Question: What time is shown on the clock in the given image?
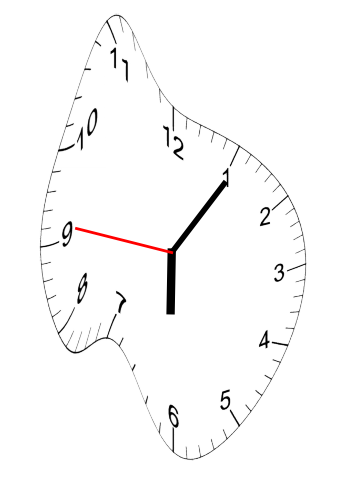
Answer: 06:05:46